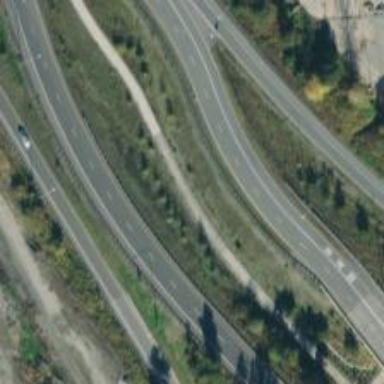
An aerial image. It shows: View of motorway.